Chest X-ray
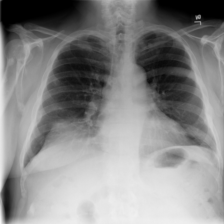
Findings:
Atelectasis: negative
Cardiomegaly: negative
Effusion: negative
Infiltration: negative
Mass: negative
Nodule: negative
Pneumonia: negative
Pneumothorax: negative
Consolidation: negative
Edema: negative
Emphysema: negative
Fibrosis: negative
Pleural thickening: negative
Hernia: negative